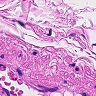
Metastatic tissue present: no